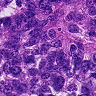
Metastatic tissue present: yes